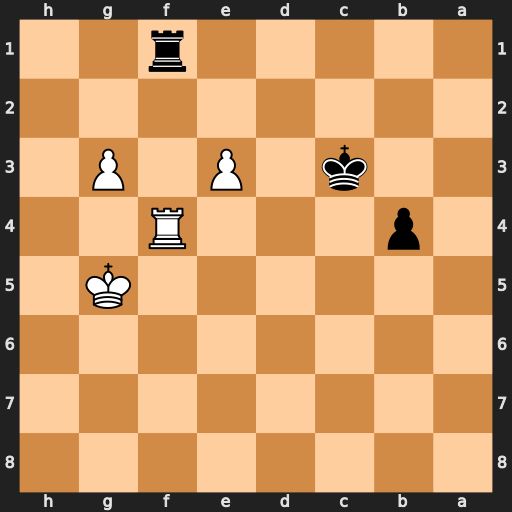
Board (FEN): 8/8/8/6K1/1p3R2/2k1P1P1/8/5r2
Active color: b
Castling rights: -
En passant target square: -
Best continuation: Rxf4 exf4 b3 f5 b2 f6 b1=Q